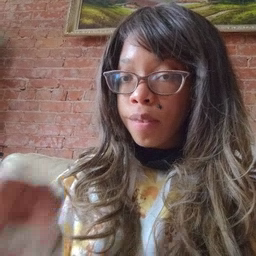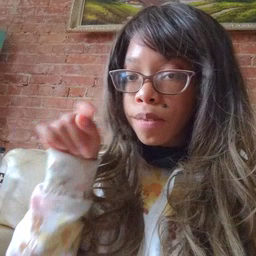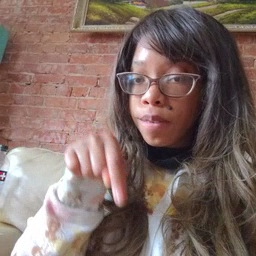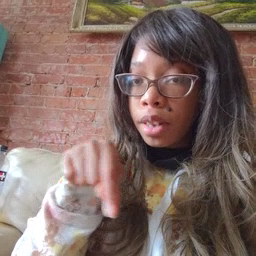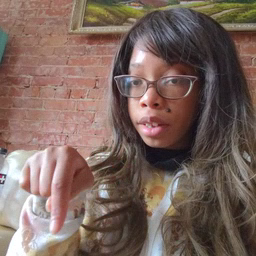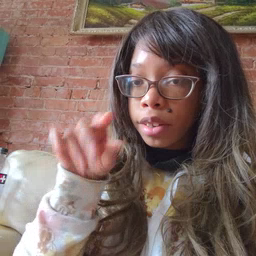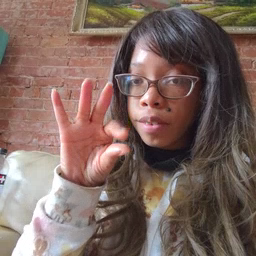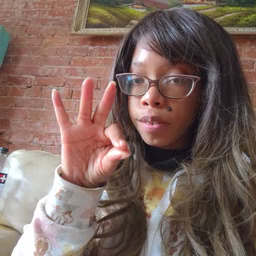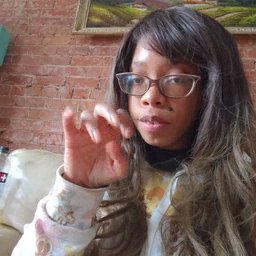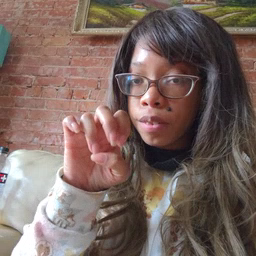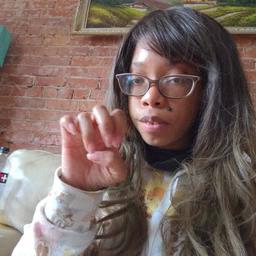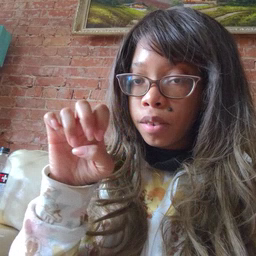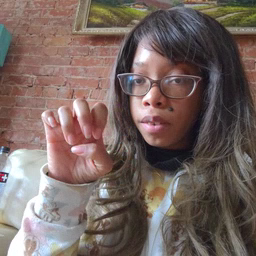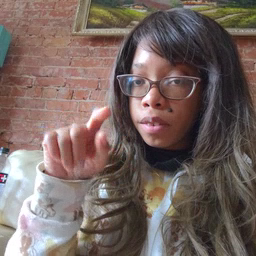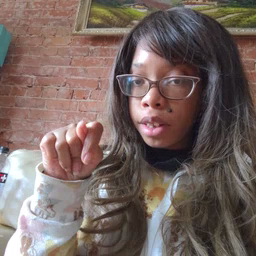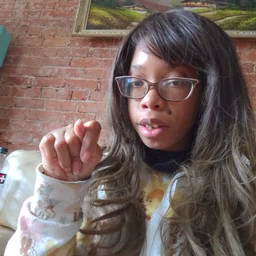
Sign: feet